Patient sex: M
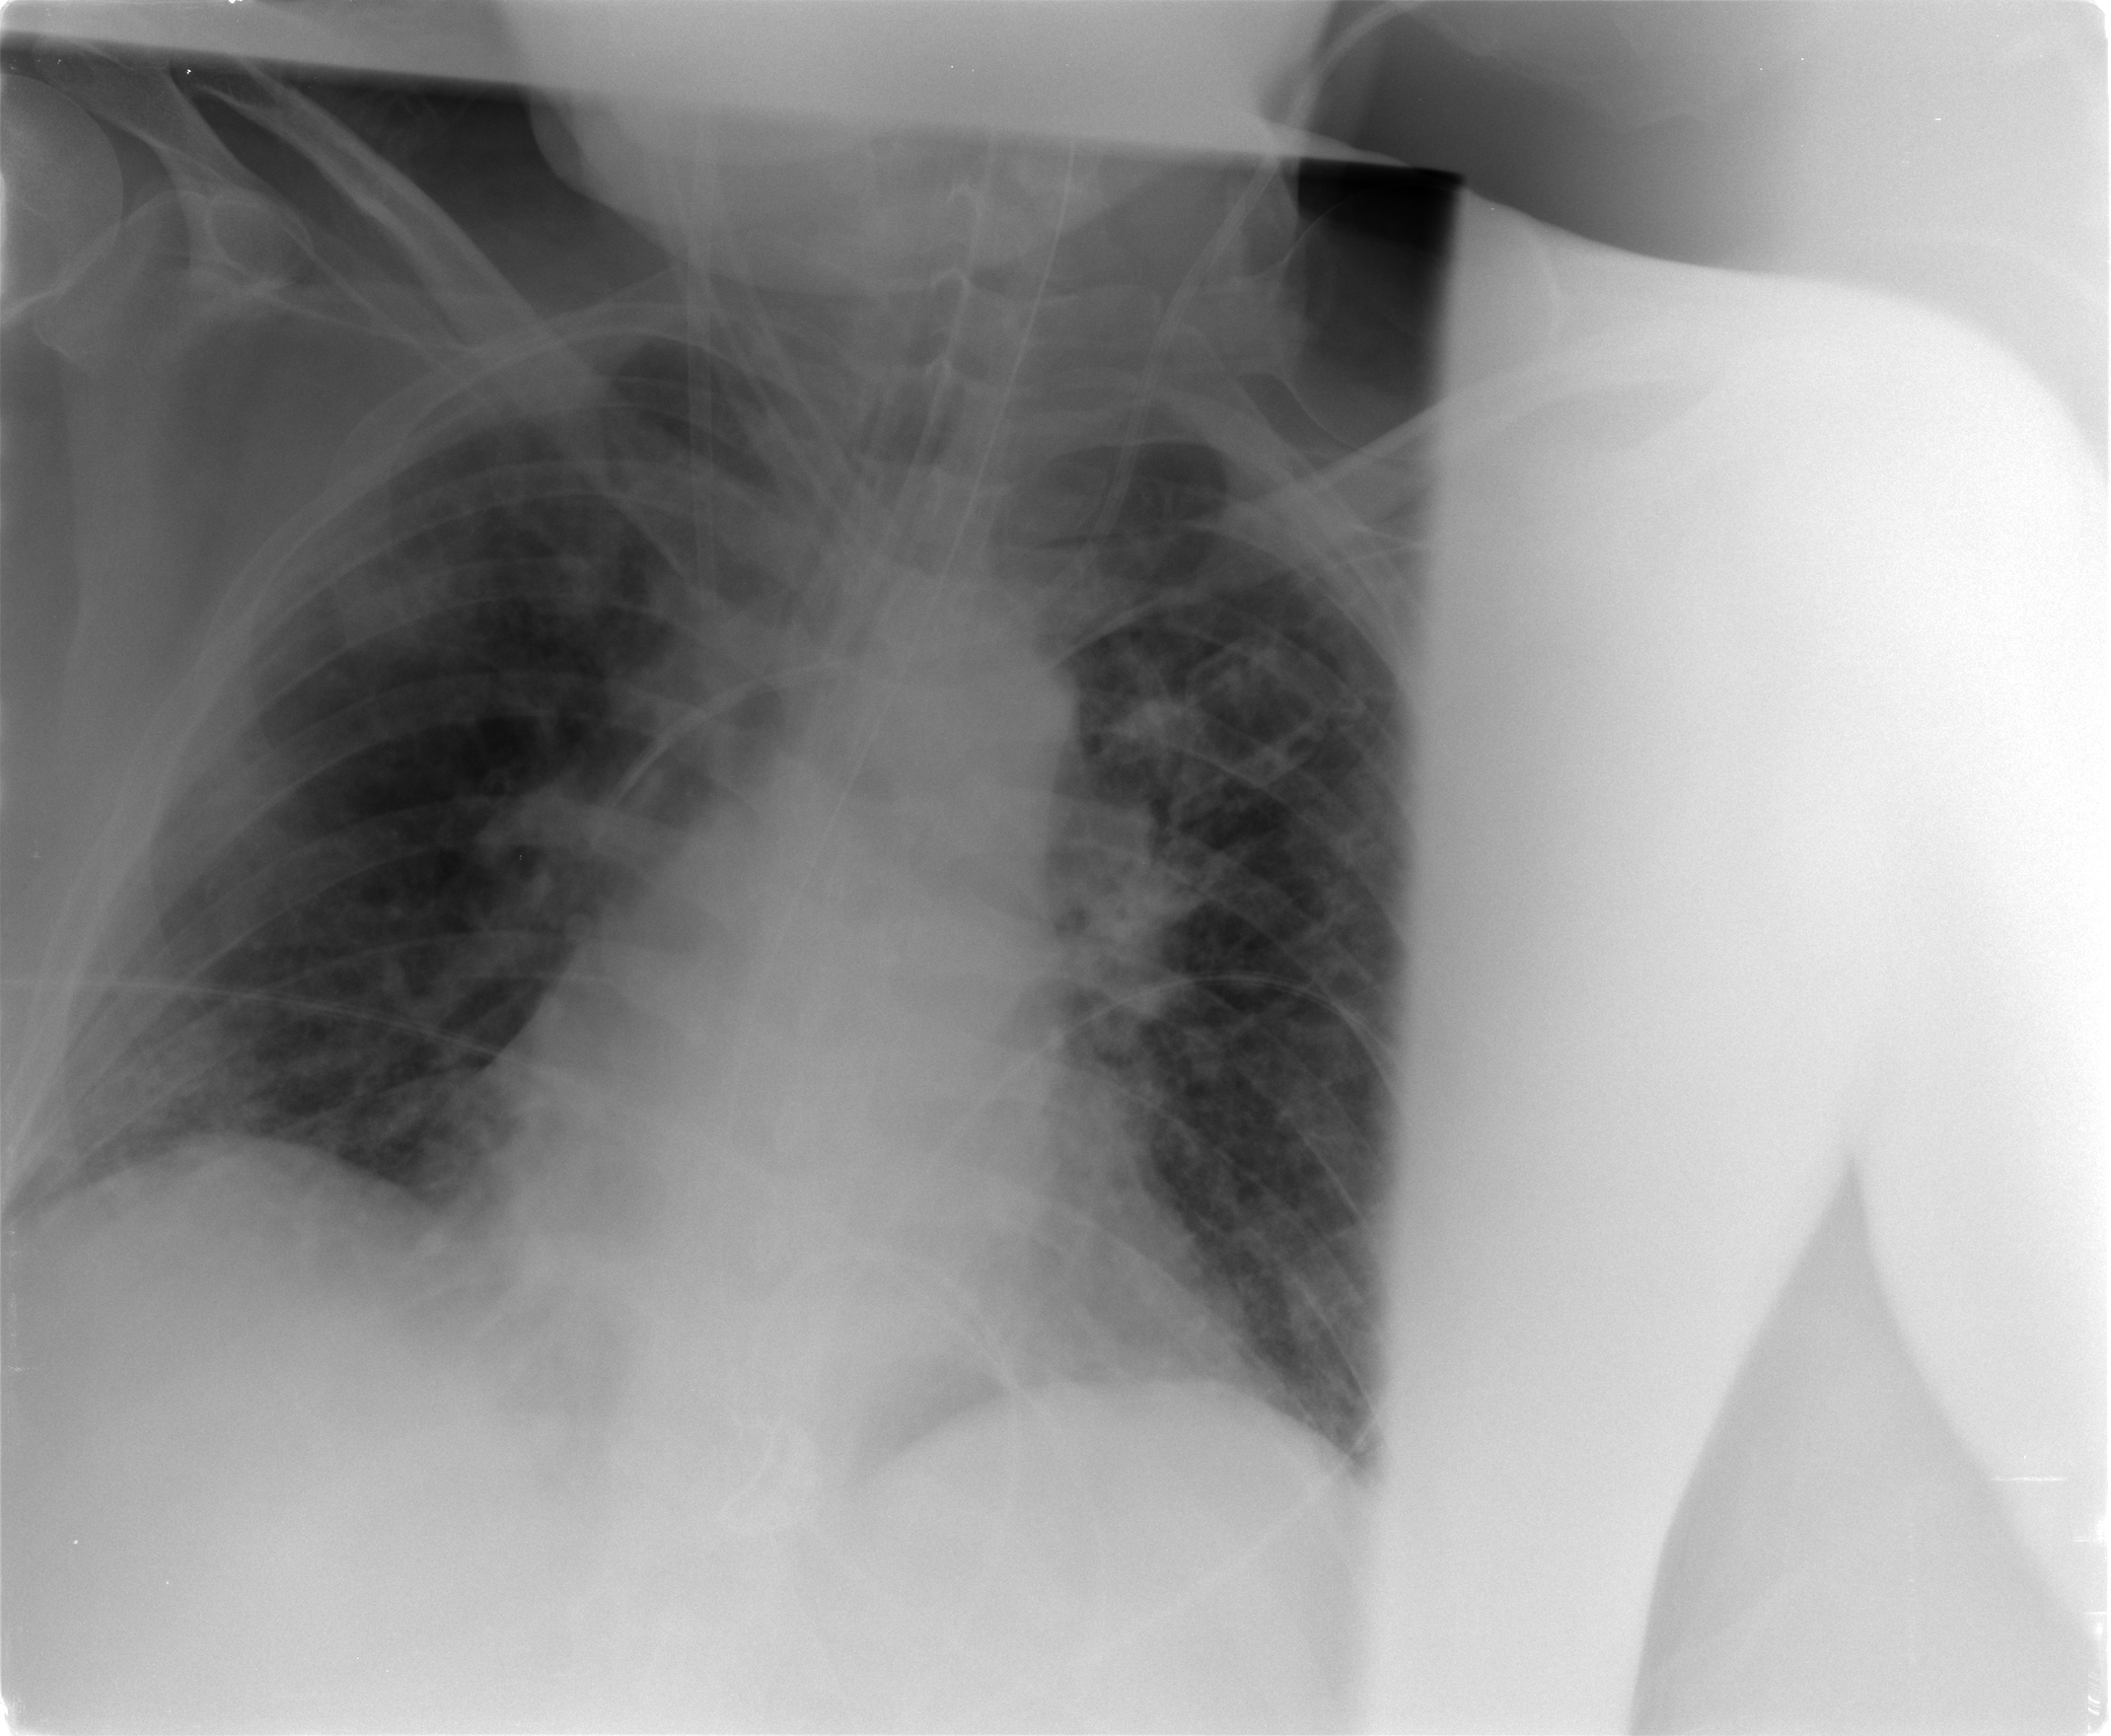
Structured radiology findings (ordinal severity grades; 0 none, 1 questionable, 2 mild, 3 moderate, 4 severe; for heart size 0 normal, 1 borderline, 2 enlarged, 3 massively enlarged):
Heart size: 2
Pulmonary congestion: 2
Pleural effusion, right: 0
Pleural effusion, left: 0
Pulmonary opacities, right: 2
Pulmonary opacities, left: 2
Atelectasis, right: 2
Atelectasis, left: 1